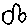
Label: bird